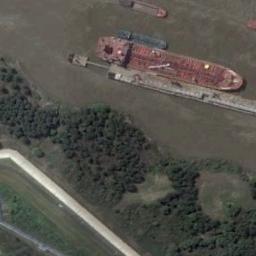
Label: ship